Question: I wrote a simple program using PyOpenGL, to load a model then display it. But when I see the model, I also see a lot of random coloured triangle around it
I don't know, why does they appear, but I don't want them. Code:
prim.py(A primitive & a model class)
'''
# -*- coding: utf-8 -*-
from OpenGL.GL import *
from array import array
class Primitive():
def __init__(self,vert,colors,colors2,drawMode,ind,x=0,y=0,z=0,s=0,rX=0,rY=0,rZ=0):
#Csucstombadatok tarolasa/Storing vertex-data
self.vert=array('f',list(vert))
#Szintombadatok/Storing color-data
self.colors=array('f',list(colors))
#Indexadatok/Incidies
self.ind=array('B',list(ind))
#X-y eltolas/X-Y translation
self.x,self.y,self.z=x,y,z
#Elforgatas/Rotation
self.rX,self.rY,self.rZ=rX,rY,rZ
#Masodlagos szintombadatok(Inaktiv 3szog eseten)/Secondary coloring, when triangle is inactive
self.colors2=array('f',list(colors2))
#Aktiv-inaktiv/Active-inactive
self.selected=s
self.drawM=drawMode
def draw(self):
#Ideiglenes projekcios martix letrehozasa/Creating a temporary projection matrix
glPushMatrix()
#Dontes elsodlege-masodlagos szinezes kozott/Chosing betveen primary and secondary coloring
if self.selected: glColorPointer( 3, GL_FLOAT, 0, self.colors.tostring( ) );cl=len(self.colors)/3
else: glColorPointer( 3, GL_FLOAT, 0, self.colors2.tostring( ) );cl=len(self.colors2)/3
#Csucstombadatok feltoltese/Uploading vertexarray
glVertexPointer( 3, GL_FLOAT, 0, self.vert.tostring( ) )
#Eltolas/translation
glTranslate(self.x, self.y, self.z)
#Elforgatas/Rotation
glRotate(self.rX,1,0,0)
glRotate(self.rY,0,1,0)
glRotate(self.rZ,0,0,1)
#Kirajzolas/Drawing
glDrawElements( self.drawM, len(self.vert)+cl, GL_UNSIGNED_BYTE, self.ind.tostring( ) )
#Eredeti projekcios matrix visszaallitasa/Restoring original projection matrix
glPopMatrix()
#Osztaly tarolasra/A Class for storing
class ElementsList():
def __init__(self,elements):
#Elemeket egy listaban taroljuk/We store the elements in a list
self.el=list(elements)
def __len__(self):
#Elemszam/lenght
return len(self.el)
def __setitem__(self,key,value):
#Elemek elerese/Access elements
self.el[key]=value
def __getitem__(self,key):
#Elemek elerese/Access elements
return self.el[key]
def append(self,value):
#Elemek elerese/Access elements
self.el.append(value)
def select(self,i):
#Adott elem kivalasztasa/Select an element
for item in self.el: item.selected=0 #Osszes elem kivalasztasanak torlese/Deselect all elements
self.el[i].selected=1 #Adott elem kivalasztasa/Select element
def draw(self): #Kirayzolas/Drawing
for i in self.el: i.draw()
def aCoords(self,x,y,z=0): #Aktiv elem eltolasa
for i in self.el: # if i.selected==1: # > Aktiv elem kivalasztasa/Select active element
i.x+=x #Eltolas
i.y+=y #Translation
i.z+=z
def Coords(self,x,y,z=0): #Osszes elem eltolasa/Translate all elements
for i in self.el: #Minden elemre/For all elements
i.x+=x
i.y+=y
i.z+=z
def aRotate(self,rX,rY,rZ): #Aktiv elem elforgatasa/Rotate active element
for i in self.el:
if i.selected==1:
i.rX+=rX
i.rY+=rY
i.rZ+=rZ
def Rotate(self,rX,rY,rZ): #Osszes elem elforgatasa/Rotate all elements
for i in self.el:
i.rX+=rX
i.rY+=rY
i.rZ+=rZ
cVertices = [ -1,-1,1,
-1,1,1,
1,1,1,
1,-1,1,
-1,-1,-1,
-1,1,-1,
1,1,-1,
1,-1,-1 ]
cColors = [ 0, 0, 0,
1, 0, 0,
1, 1, 0,
0, 1, 0,
0, 0, 1,
1, 0, 1,
1, 1, 1,
0, 1, 1]
cFaces = [0, 3, 2, 1,
2, 3, 7, 6,
0, 4, 7, 3,
1, 2, 6, 5,
4, 5, 6, 7,
0, 1, 5, 4 ]
'''
model.py(A simple slope model)
'''
from prim import *
from OpenGL.GL import *
vert=[1,1,1,
2,1,1,
1,1,2,
2,1,2,
1,2,1,
2,2,1]
colors=[1,1,1,
1,0,1,
0,1,1,
1,1,0,
1,0,0,
0,0,1
]
faces=[0,1,5,4,
0,1,3,2,
3,2,4,5]
faces2=[0,2,4,
1,5,3]
m1=Primitive(vert,colors,colors,GL_TRIANGLE_FAN,faces)
m2=Primitive(vert,colors,colors,GL_TRIANGLES,faces2)
model=ElementsList([m1,m2])
'''
modelview.py(The main program)
'''
# -*- coding: utf-8 -*-
#Importalasok/Importing
import pygame # a pygame "jatekmodul"/pygame "gamemodule"
from OpenGL.GL import * #OpenGL grafika/OpenGL graphics
from ctypes import * #C-kompatibilis elemek(pl. c_int)/C-compat. elements(for ex. c_int)
from array import array #powerful array class
from prim import *
from model import model
print("Modules imported")
#Inicializacio/initializing
pygame.init ()
#Ablak letrehozasa/Creating a window
screen = pygame.display.set_mode ((1000,1200), pygame.OPENGL|pygame.DOUBLEBUF, 24)
#OpenGL nezetport beallitasa/Set OpenGL's viewport
glViewport (0, 0, 1000, 1200)
glOrtho( -8, 8, -8, 8, -8, 8 )
#Torloszin/Clear Color
glClearColor (0.0, 0.5, 0.5, 1.0)
#Csucs-es szintombok engedelyezese
glEnableClientState (GL_VERTEX_ARRAY)
glEnableClientState( GL_COLOR_ARRAY )
#Melysegtesz engedelyezese/Enable Depth Test
glEnable(GL_DEPTH_TEST)
#Simitas/Smoothing
glShadeModel( GL_SMOOTH )
#Rotacio/Rotation
rX,rY,rZ=0,0,0
#'Futasi indikator'/Flag for running
done=0
#Esemenykezelo fugvenyek/Event handling functions
def rightFunction(): global model; model.Rotate(10,0,0)
def leftFunction(): global model; model.Rotate(-10,0,0)
def upFunction(): global model; model.Rotate(0,10,0)
def downFunction(): global model; model.Rotate(0,-10,0)
def plusFunction(): global model; model.Rotate(0,0,10)
def minusFunction(): global model; model.Rotate(0,0,-10)
def qFunction(): global done; done=1 #Kilepesi 'zaszlo'/Exiting 'flag'
print("Functions created")
#Esemenykezelo szotar, nagyjabol a C++-s switch utasitas/Event handling dictionary, like the switch in C++
eventHandler={
pygame.K_UP:upFunction, #K_xx egy konstans, egy szam
pygame.K_DOWN:downFunction, #K_xx is a constant value(a number)
pygame.K_LEFT:leftFunction,
pygame.K_RIGHT:rightFunction,
pygame.K_q:qFunction,
pygame.K_KP_PLUS:plusFunction,
pygame.K_KP_MINUS:minusFunction
}
print("Events bound")
#Orokciklus/Infinite loop
while not done:
#For-each ciklus az esemenyeken
#For-each loop in the events
for event in pygame.event.get():
#Ha kilep, akkor a ciklusbol is
#If clicked the X, exit from the loop
if event.type == pygame.QUIT:
done=1
#Hivas az esemenykezelo szotarra
#Calling the event handler dictionary
elif event.type==pygame.KEYDOWN:
#try:
eventHandler[event.key]()
#except: print("Unbound key")
#Torles/Clear the screen
glClear( GL_COLOR_BUFFER_BIT | GL_DEPTH_BUFFER_BIT )
#Kirajzolofugvenyek/Drawing functions
model.draw()
#Kep frissitese/Updating
pygame.display.flip()
#Cikluson kivul/Outside of the loop
print("Program finished!")
#Kilepes/quit
pygame.quit()
'''
You can see the result above.
How can I fix this error?
If I replace the **model.py* file with this:
'''
from prim import *
from OpenGL.GL import *
model=Primitive(cVertices,cColors,cColors,GL_QUADS,cFaces) #To draw a cube
'''
then it works fine. I think the problem is around the VBO's data.
If I replace the file with this:
'''
from prim import Primitive
from OpenGL.GL import *
vert=[0,0,0,
1,0,0,
0,1,0,
1,1,0]
face=[0,1,3,2]
colors=[1,1,1, #That isn't changed
1,0,1,
0,1,1,
1,1,0,
1,0,0,
0,0,1
]
model=Primitive(vert,colors,colors,GL_QUADS,face)
'''
Then there aren't any weird primitives. BUT when I try to use the "old" list, there are some quads appear.
I wrote a simple program for thesting the Primitive class, It works fine in 2D, & 3D(With the cube)
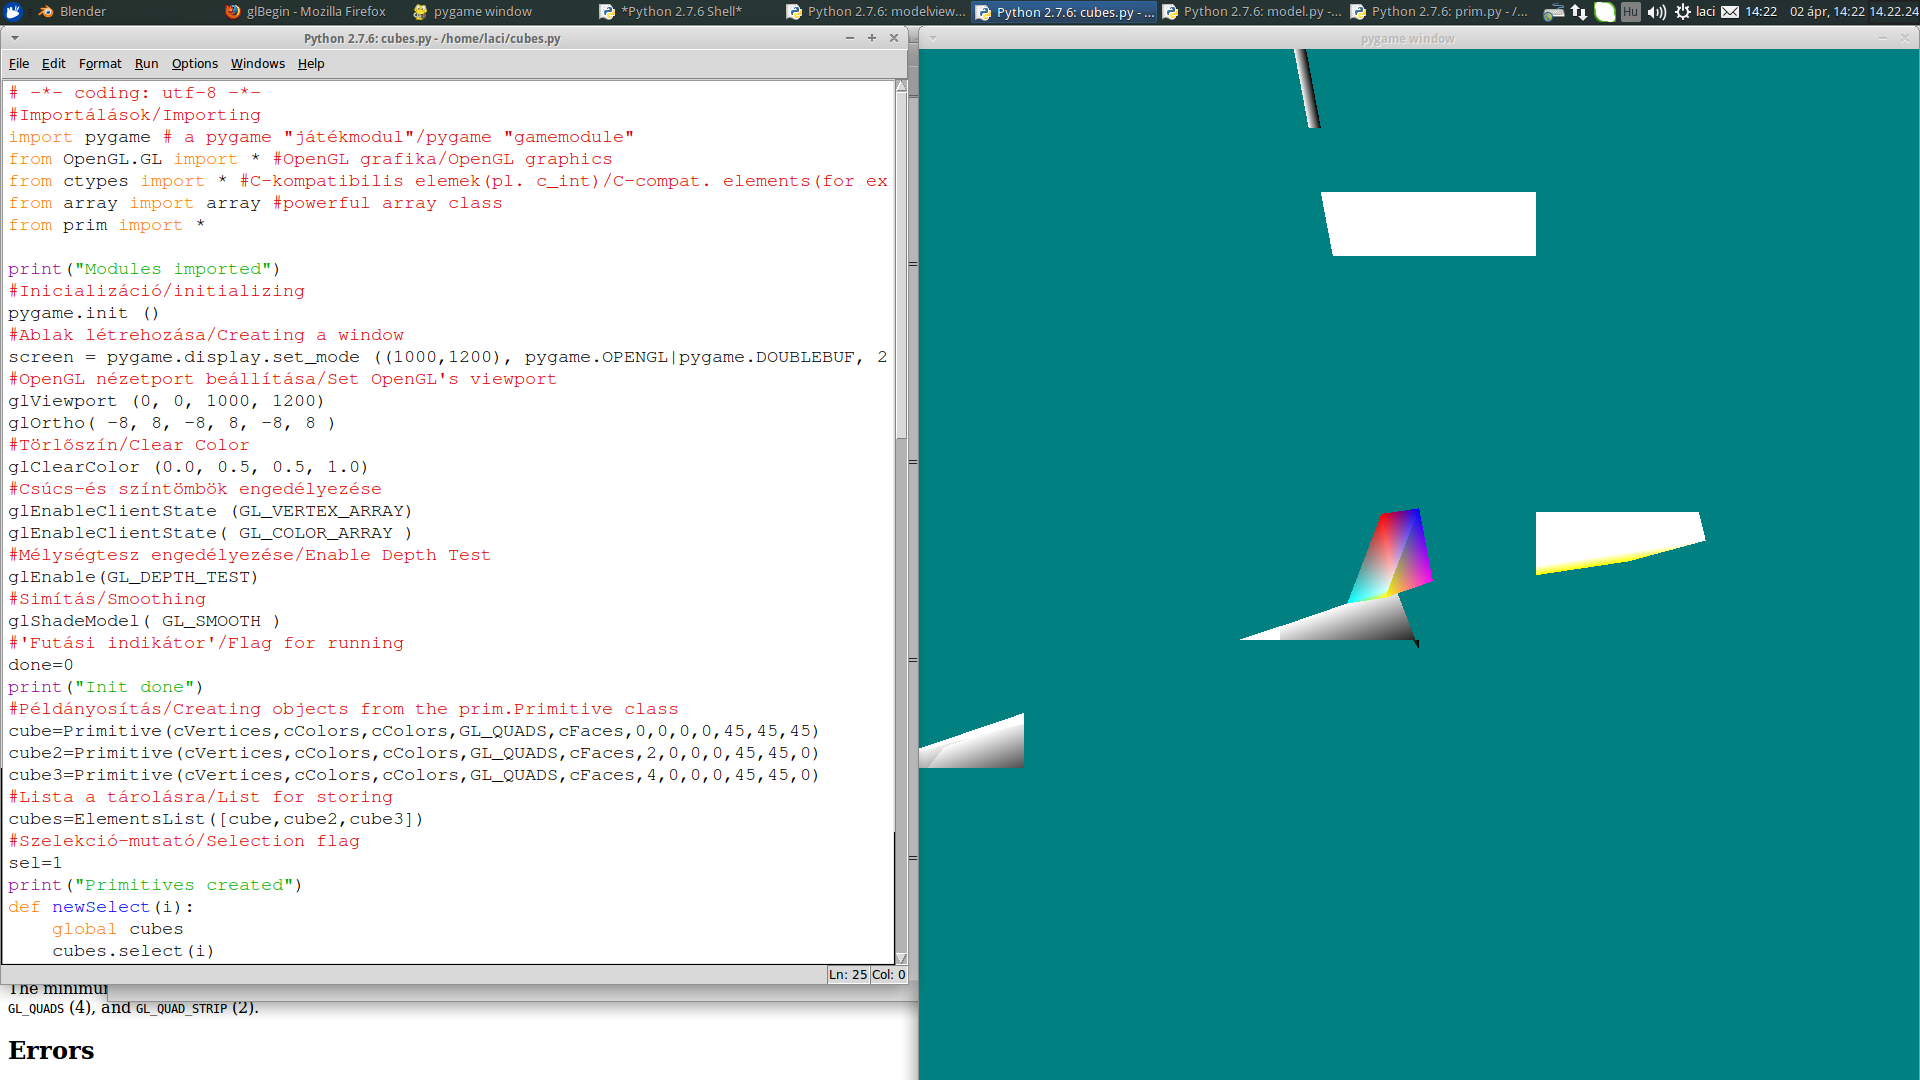
Answer: I think the error was in my vertex data, because when I re-wrote my vertex data, the problem gone.